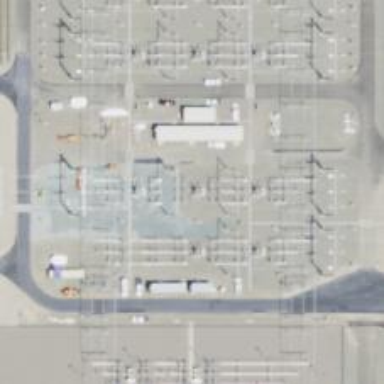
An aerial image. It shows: Switch used for power control.